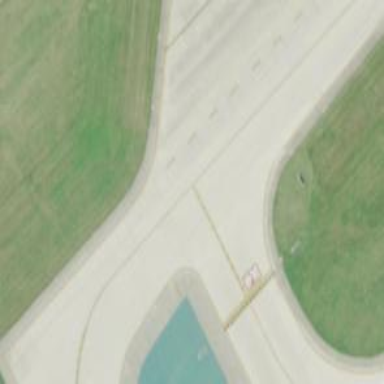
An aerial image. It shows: View of taxiway at the airport.